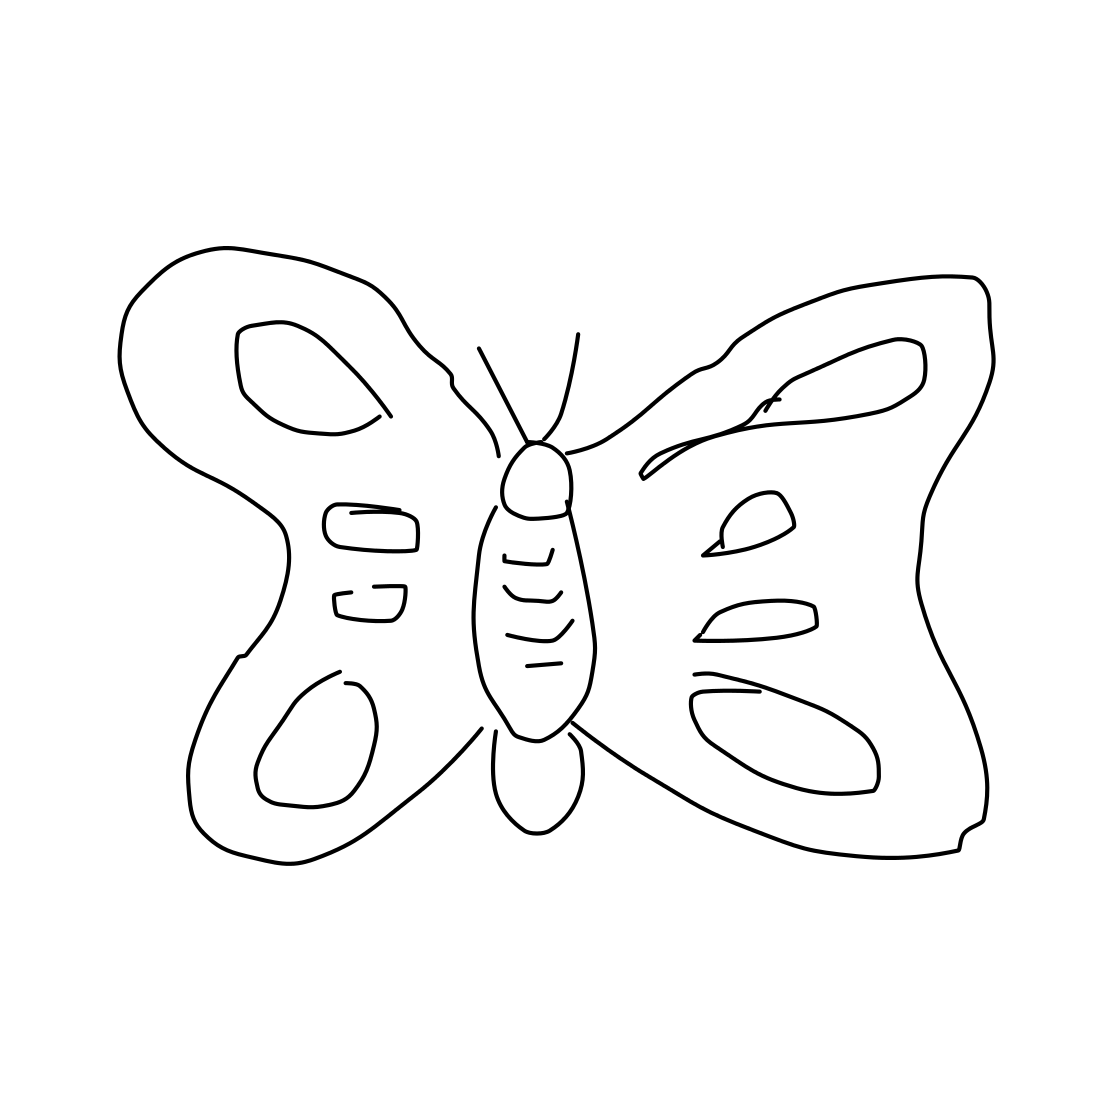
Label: butterfly